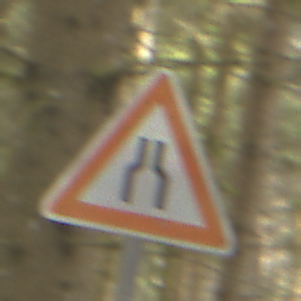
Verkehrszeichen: VerengteFahrbahn
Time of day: MorningAfternoon
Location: Outdoor (Nature)
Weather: Overcast
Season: Winter
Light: Natural